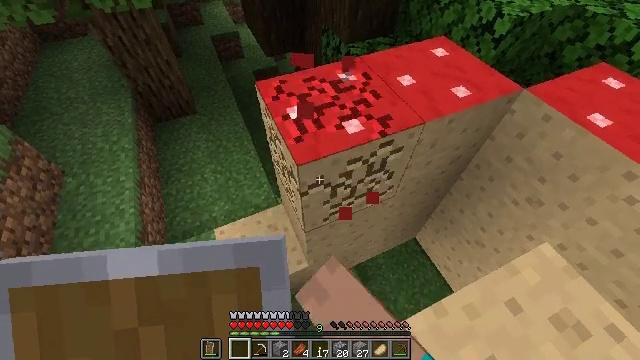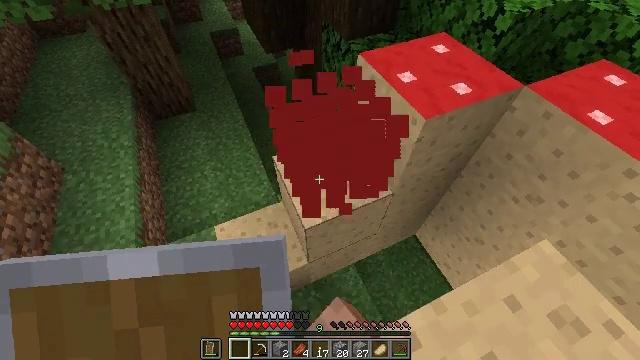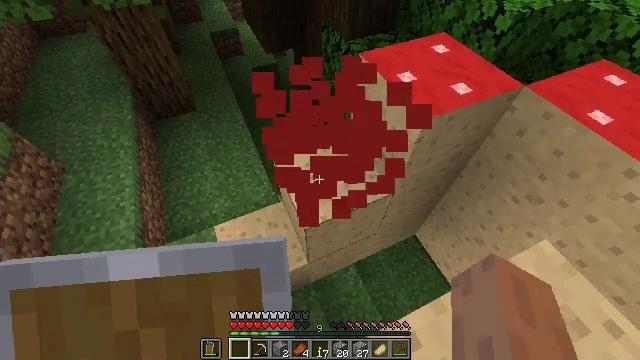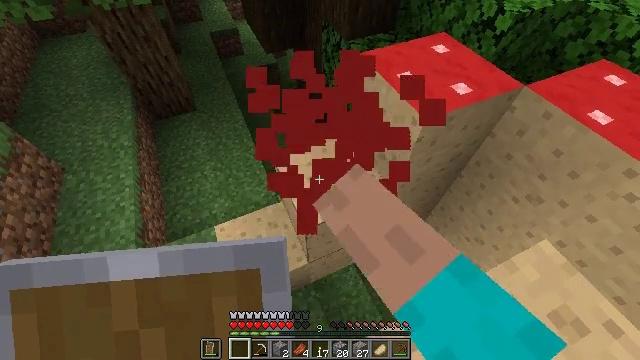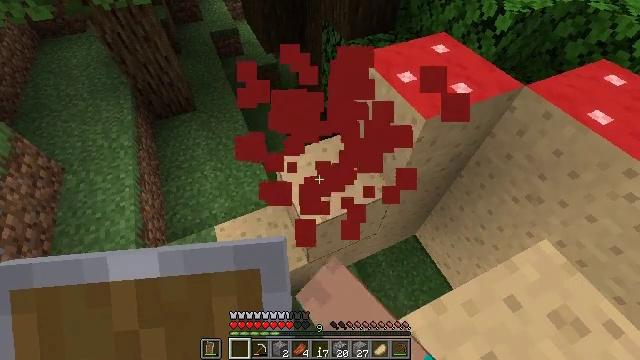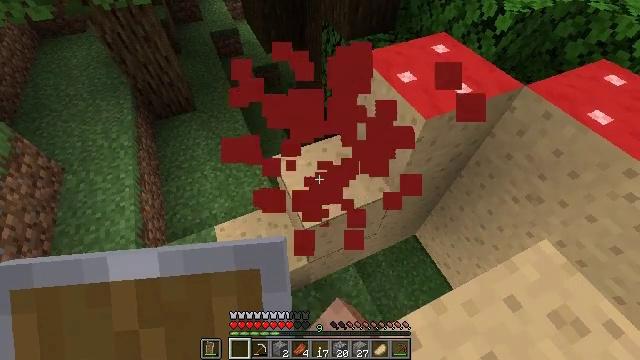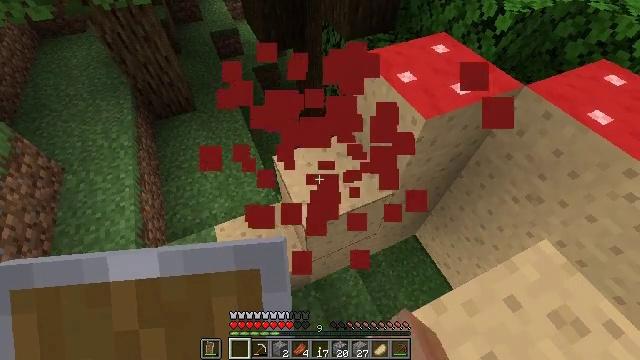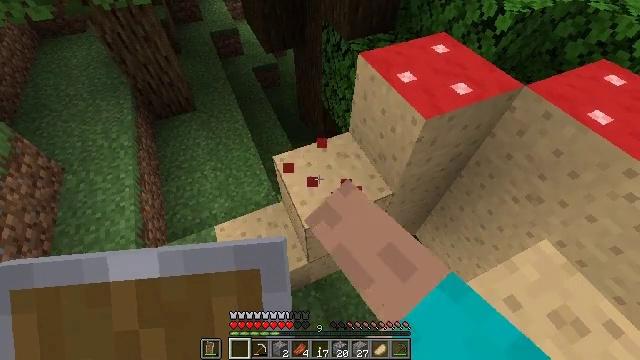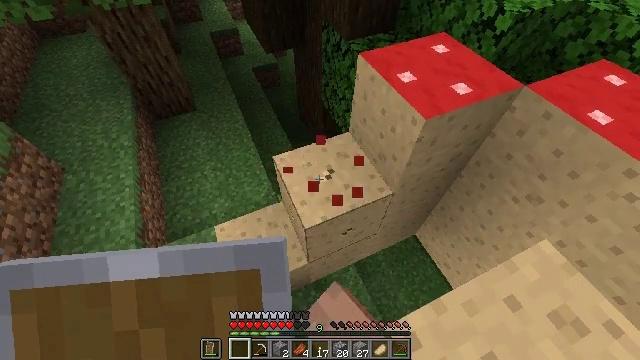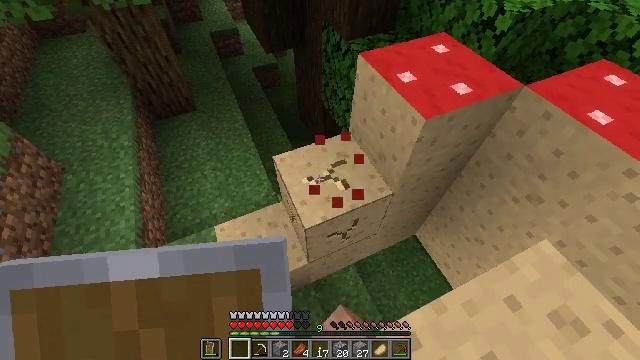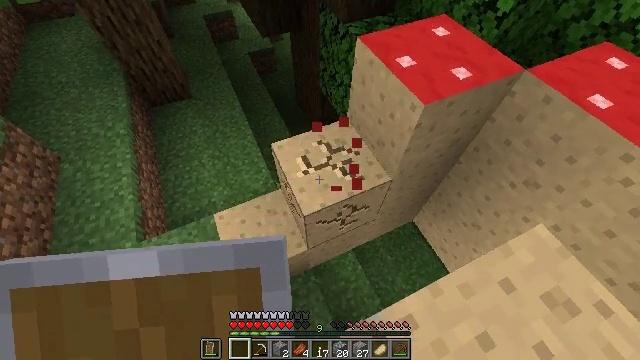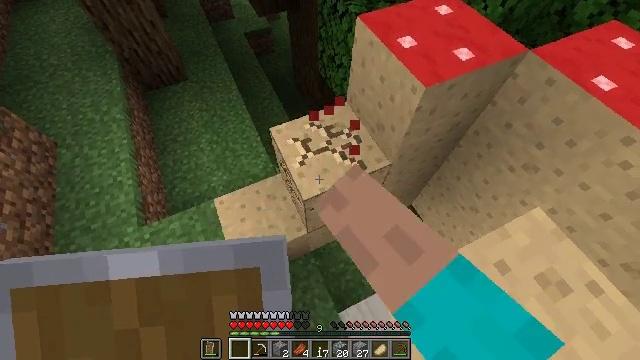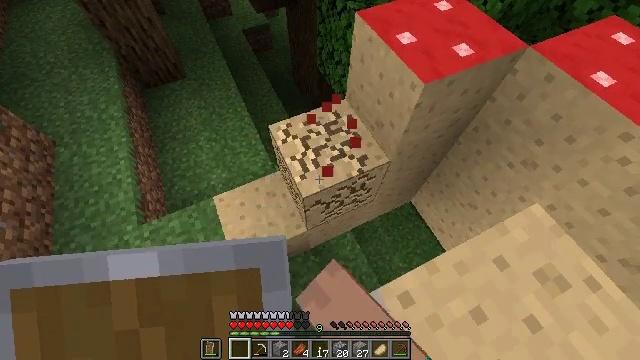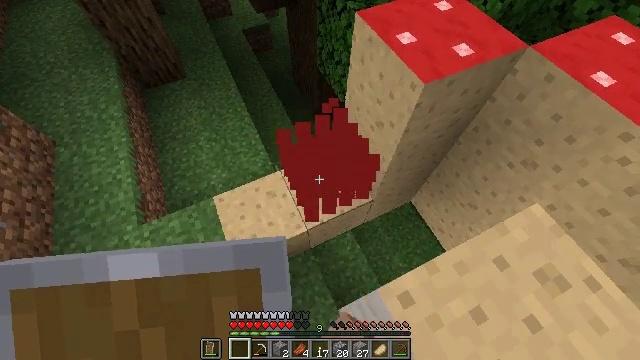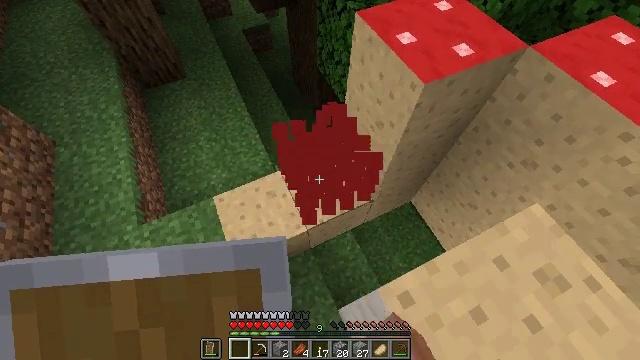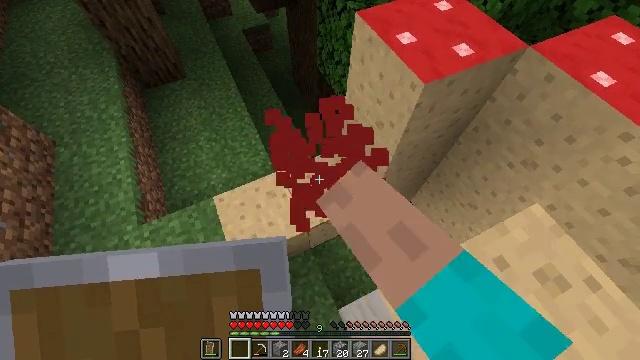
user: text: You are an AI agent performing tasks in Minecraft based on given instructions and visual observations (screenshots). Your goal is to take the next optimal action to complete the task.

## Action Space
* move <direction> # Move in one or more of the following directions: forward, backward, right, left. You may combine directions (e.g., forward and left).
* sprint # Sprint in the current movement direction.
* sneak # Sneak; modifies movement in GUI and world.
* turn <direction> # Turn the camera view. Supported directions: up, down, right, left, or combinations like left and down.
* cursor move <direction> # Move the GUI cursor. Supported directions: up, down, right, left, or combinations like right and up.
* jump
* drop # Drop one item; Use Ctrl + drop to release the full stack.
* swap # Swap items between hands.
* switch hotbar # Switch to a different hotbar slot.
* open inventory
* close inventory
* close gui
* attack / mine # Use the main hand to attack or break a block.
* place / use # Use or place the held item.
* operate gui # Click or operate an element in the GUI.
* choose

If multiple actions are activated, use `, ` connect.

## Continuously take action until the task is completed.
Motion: motion action
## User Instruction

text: Gather red mushroom blocks from the giant mushroom.
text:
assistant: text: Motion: sneak, attack / mine
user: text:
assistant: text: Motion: sneak, attack / mine
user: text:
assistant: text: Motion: sneak, attack / mine
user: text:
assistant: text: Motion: sneak, attack / mine
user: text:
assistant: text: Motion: sneak, attack / mine
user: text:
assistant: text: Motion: sneak, attack / mine
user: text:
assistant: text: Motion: sneak, attack / mine
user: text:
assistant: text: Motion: sneak, attack / mine
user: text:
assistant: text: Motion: sneak, attack / mine
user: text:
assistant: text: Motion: sneak, turn down, attack / mine
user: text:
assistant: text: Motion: sneak, turn down, attack / mine
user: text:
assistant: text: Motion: sneak, attack / mine
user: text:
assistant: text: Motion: sneak, attack / mine
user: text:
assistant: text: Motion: sneak, attack / mine
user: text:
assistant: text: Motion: sneak, attack / mine
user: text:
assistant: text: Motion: sneak, turn right and up, attack / mine
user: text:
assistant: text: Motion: sneak, turn right and up, attack / mine
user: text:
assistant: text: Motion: sneak, turn right and up, attack / mine
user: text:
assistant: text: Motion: sneak, turn right and up, attack / mine
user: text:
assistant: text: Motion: sneak, turn right and up, attack / mine
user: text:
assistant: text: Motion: move forward, sneak, turn right and up, attack / mine
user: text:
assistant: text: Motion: move forward, sneak, turn right and up, attack / mine
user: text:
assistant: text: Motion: move forward, sneak, attack / mine
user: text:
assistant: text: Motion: sneak, attack / mine
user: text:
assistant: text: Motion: sneak, attack / mine
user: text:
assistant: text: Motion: sneak, attack / mine
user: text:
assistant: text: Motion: sneak, attack / mine
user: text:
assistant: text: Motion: sneak, turn down, attack / mine
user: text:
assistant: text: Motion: sneak, turn down, attack / mine
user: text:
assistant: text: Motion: sneak, attack / mine